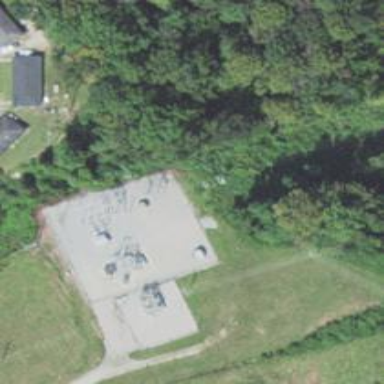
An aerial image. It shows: Distribution level power substation enclosed by fence.